Question:
I would like to average the weights which can be seen in the picture.
That means the calculation I want to make is : (50+65+70+68+70)/5
Do you know how to do that? (to specifically select the weights ones for every person using the household number and person number)
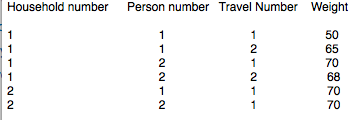
Answer: Seem you want to average the distinct weights per household:
'''
SELECT AVG(Weight)
FROM
(
SELECT DISTINCT HouseHoldNumber, Weight -- maybe need to add TravelNumber or PersonNumber
FROM tab
) AS dt
'''